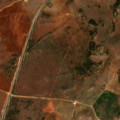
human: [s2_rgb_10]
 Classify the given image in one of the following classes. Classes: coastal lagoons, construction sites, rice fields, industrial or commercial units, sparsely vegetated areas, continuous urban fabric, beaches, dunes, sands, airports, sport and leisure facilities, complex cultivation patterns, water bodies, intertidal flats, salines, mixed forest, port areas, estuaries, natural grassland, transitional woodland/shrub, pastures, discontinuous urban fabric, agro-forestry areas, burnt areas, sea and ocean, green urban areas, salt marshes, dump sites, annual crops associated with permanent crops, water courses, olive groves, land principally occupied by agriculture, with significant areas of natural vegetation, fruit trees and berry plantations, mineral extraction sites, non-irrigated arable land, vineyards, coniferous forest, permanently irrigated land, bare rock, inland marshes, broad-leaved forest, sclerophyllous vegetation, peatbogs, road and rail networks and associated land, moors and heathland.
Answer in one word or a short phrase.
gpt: non-irrigated arable land, pastures, land principally occupied by agriculture, with significant areas of natural vegetation, sclerophyllous vegetation